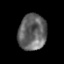
Tissue: prostate
Cell type: T cells
Senescence score: 0.3203
Nuclear area (px): 999
Mean DAPI intensity: 99.787